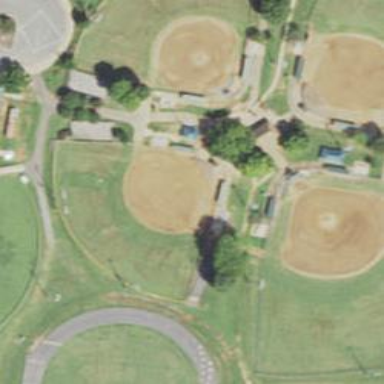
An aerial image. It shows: Baseball pitch for leisure land activities.